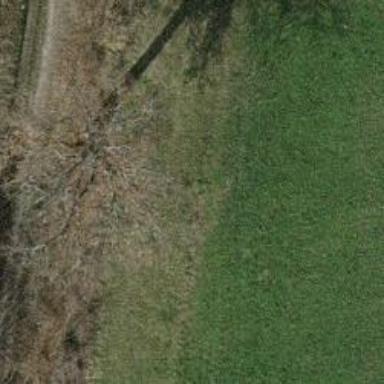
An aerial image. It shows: Beautiful tree in nature.